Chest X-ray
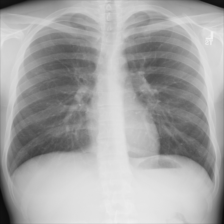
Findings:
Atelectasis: negative
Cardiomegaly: negative
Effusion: negative
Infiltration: negative
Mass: negative
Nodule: negative
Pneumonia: negative
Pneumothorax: negative
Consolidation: negative
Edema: negative
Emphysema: negative
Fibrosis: negative
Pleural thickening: negative
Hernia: negative